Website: macys
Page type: payment
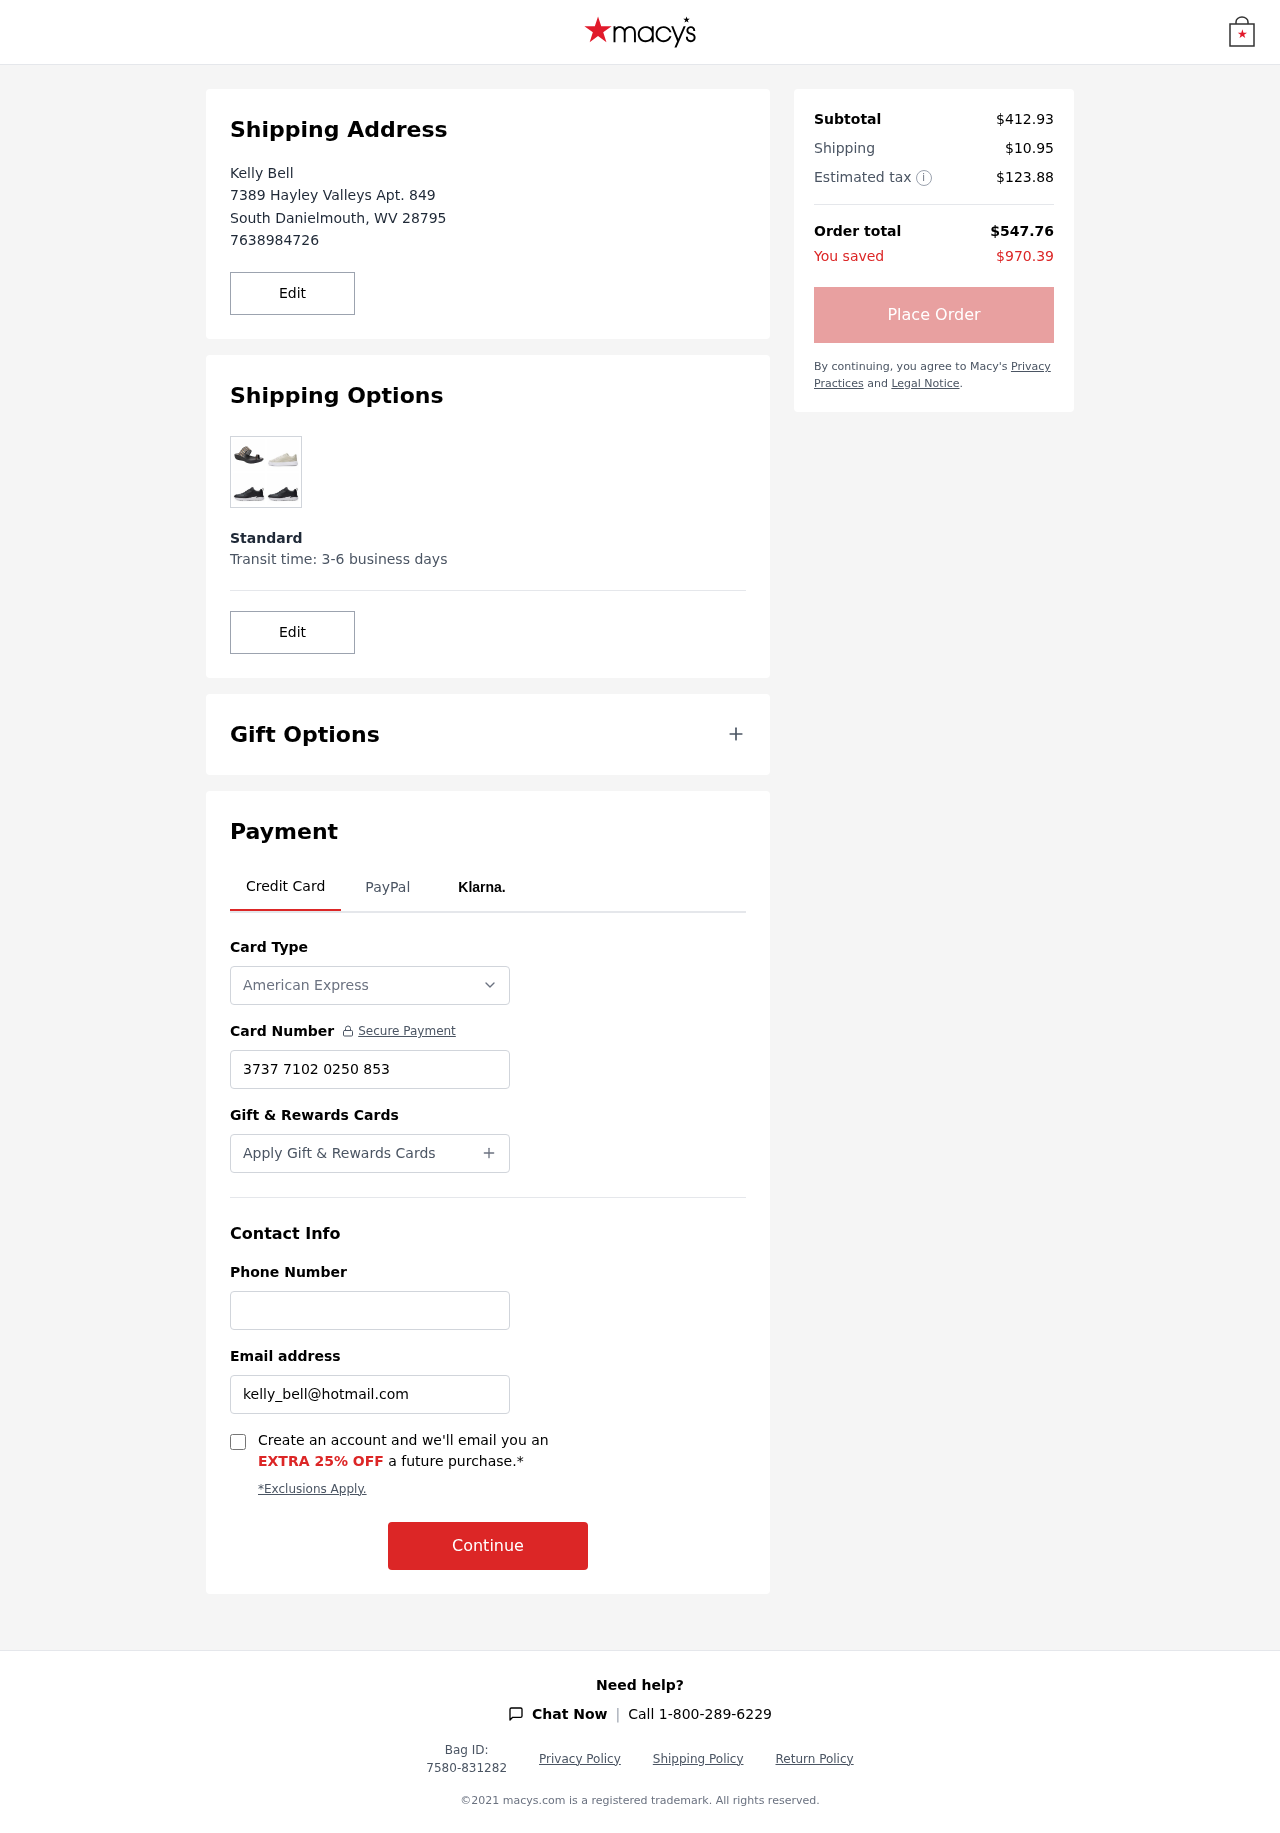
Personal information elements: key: PII_CARD_NUMBER
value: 3737 7102 0250 853
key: PII_CARD_TYPE
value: American Express
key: PII_CITY
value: South Danielmouth
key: PII_EMAIL
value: kelly_bell@hotmail.com
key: PII_FULLNAME
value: Kelly Bell
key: PII_PHONE
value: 7638984726
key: PII_POSTCODE
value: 28795
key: PII_STATE_ABBR
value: WV
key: PII_STREET
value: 7389 Hayley Valleys Apt. 849
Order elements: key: ORDER_SUBTOTAL
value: $412.93
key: ORDER_SHIPPING_COST
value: $10.95
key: ORDER_TAX
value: $123.88
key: ORDER_TOTAL
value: $547.76
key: ORDER_SAVINGS
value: $970.39